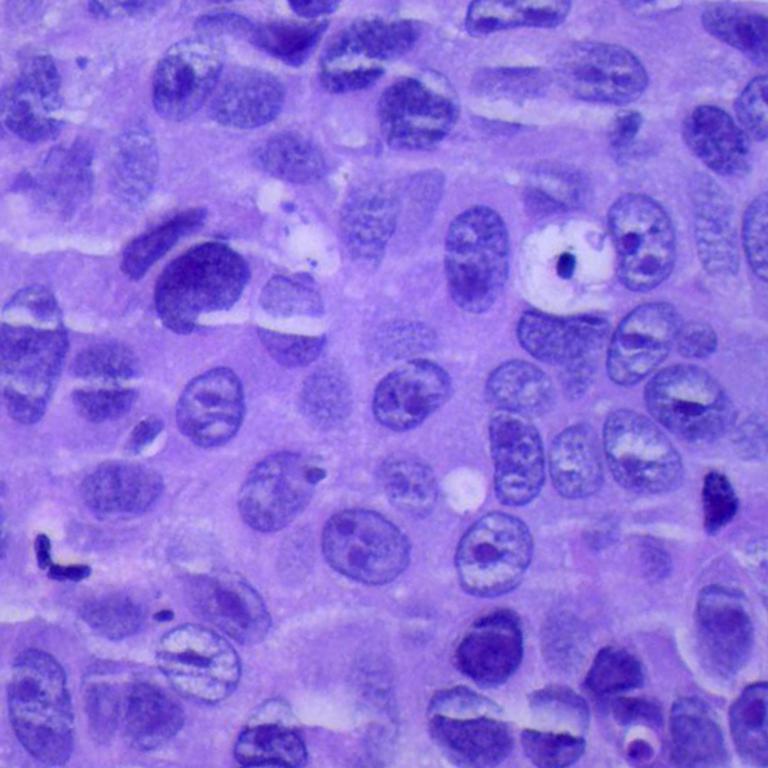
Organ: lung
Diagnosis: squamous carcinomas